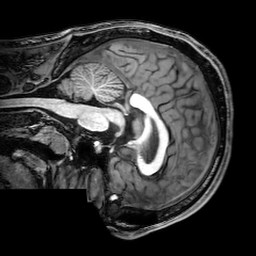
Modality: T1w
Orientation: sagittal
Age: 22
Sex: male
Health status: healthy
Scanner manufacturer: philips
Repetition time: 0.008189 s
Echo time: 0.00375 s